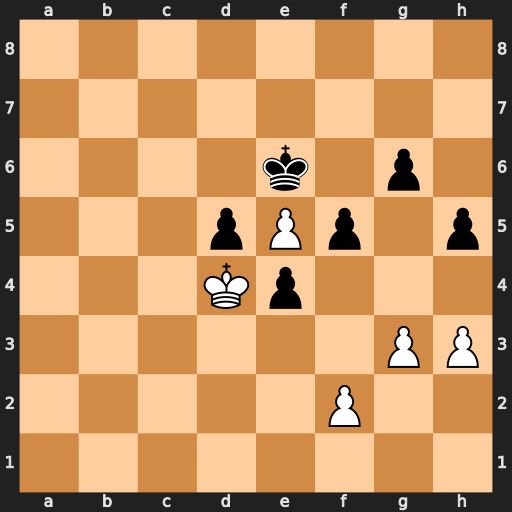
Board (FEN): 8/8/4k1p1/3pPp1p/3Kp3/6PP/5P2/8
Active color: w
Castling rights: -
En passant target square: -
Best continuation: h4 g5 hxg5 f4 gxf4 h4 g6 h3 f5+ Kxf5 g7 h2 g8=Q